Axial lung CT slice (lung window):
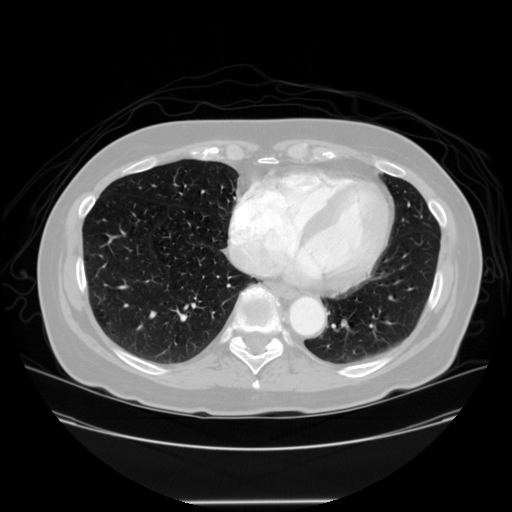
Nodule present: no